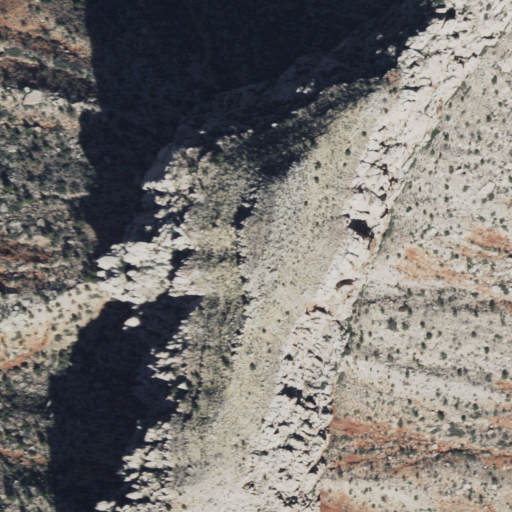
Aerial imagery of mountain in Arizona named Pollux Temple containing barren land, shrub, and evergreen forest